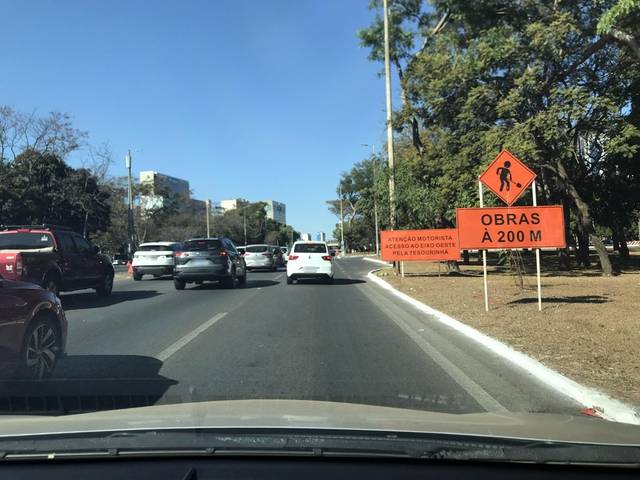
Region: Brazil
Coordinates: -15.784, -47.881